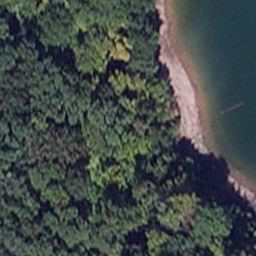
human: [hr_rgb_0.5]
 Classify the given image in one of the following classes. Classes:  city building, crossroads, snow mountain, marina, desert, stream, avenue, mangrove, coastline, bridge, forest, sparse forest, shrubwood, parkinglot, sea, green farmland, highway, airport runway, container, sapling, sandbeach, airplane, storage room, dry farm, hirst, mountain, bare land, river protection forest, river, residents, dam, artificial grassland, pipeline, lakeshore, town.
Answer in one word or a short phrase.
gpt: lakeshore